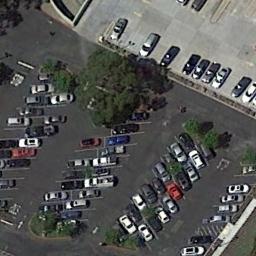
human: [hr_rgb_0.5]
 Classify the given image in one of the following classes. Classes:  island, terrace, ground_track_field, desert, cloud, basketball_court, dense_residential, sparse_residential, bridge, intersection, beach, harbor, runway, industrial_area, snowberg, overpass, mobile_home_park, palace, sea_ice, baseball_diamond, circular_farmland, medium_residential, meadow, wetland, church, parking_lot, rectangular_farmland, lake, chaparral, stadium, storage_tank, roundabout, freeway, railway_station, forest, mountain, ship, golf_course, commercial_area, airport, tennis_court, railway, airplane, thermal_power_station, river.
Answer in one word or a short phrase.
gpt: parking_lot